Field crop: tomato
Growth stage: 1
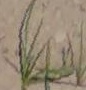
Species: cyperus